Aerial crown-view tile of a tropical tree (Barro Colorado Island, Panama), acquired 20250317:
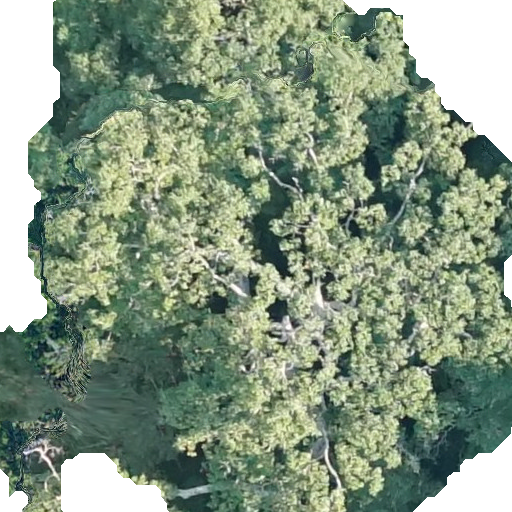
Species: Ficus insipida
GBIF accepted scientific name: Ficus insipida
Crown area: 374.952 m²